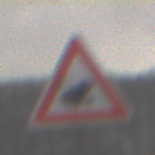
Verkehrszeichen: AmphibienwanderungLinks
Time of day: Midday
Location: Outdoor (Nature)
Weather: Overcast
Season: Winter
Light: Natural